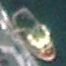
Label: civil